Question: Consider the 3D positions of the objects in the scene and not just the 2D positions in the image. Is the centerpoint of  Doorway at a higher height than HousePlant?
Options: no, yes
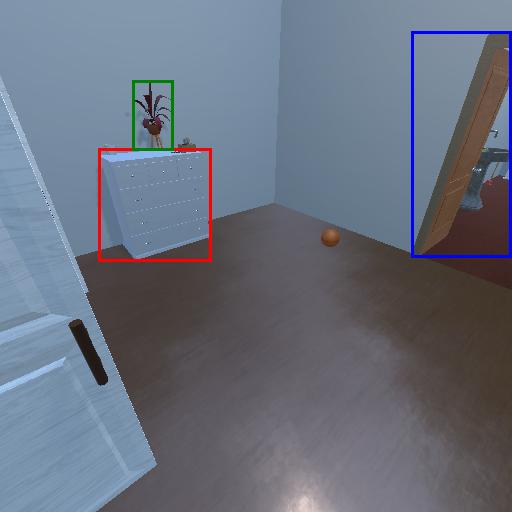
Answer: no